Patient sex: M
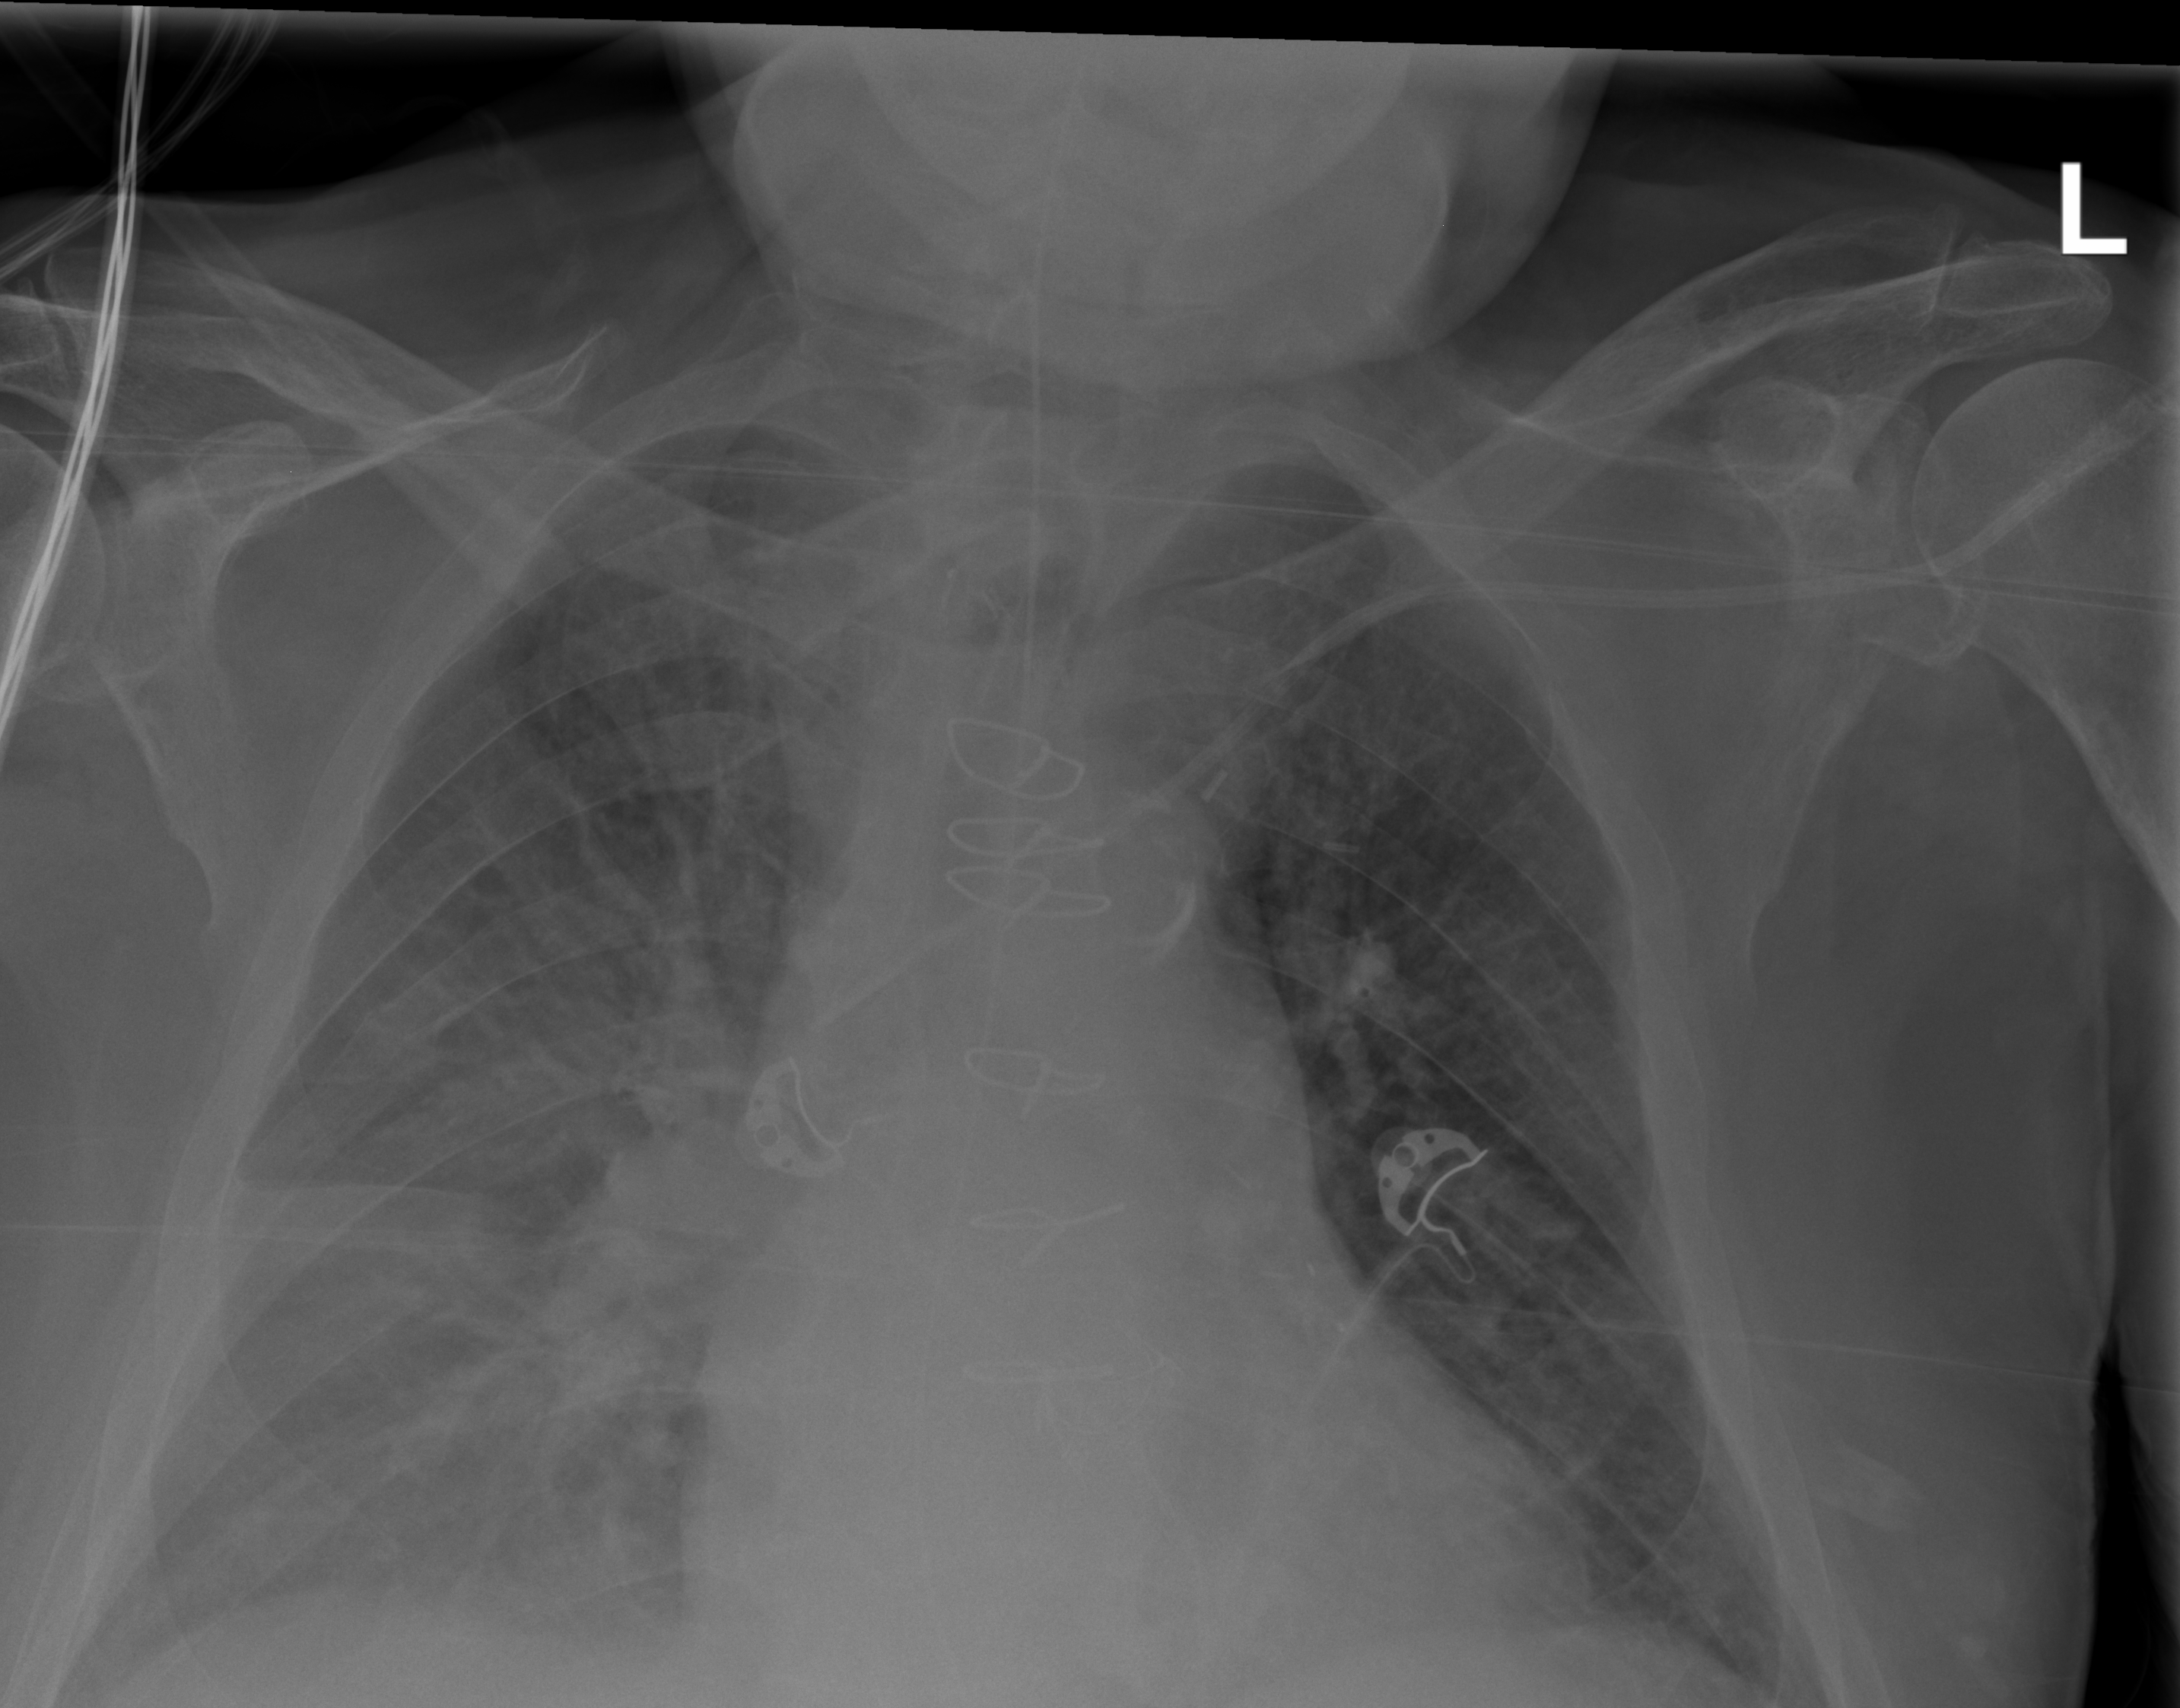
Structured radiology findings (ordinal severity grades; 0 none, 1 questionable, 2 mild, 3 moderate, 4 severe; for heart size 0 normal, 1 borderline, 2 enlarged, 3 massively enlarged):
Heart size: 1
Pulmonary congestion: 3
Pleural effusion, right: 2
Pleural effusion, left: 0
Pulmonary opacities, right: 2
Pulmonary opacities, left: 0
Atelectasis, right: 2
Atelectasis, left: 0